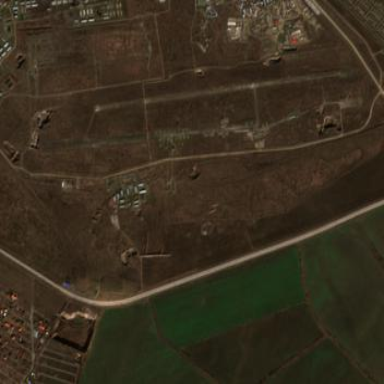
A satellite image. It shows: Military airfield located within aerodrome.